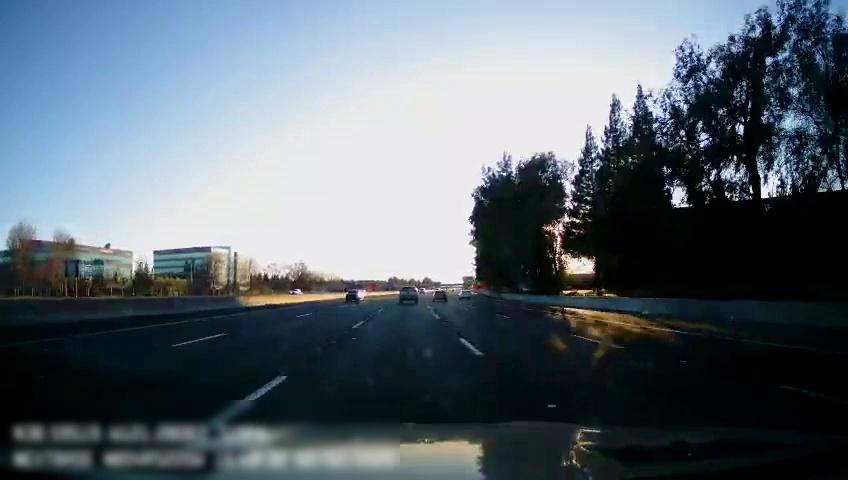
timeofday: Day
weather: Sunny
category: Drivable Space
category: Vehicles | Car
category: Vehicles | Truck
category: Vehicles | Car
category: Vehicles | Car
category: Vehicles | SUV
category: Lanes | Alternate Lane
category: Lanes | Alternate Lane
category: Lanes | Current Lane
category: Lanes | Current Lane
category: Lanes | Alternate Lane
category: Lanes | Alternate Lane